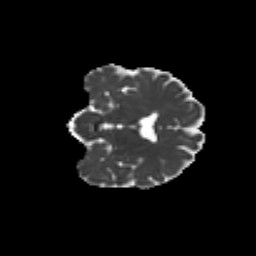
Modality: MD
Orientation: coronal
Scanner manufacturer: siemens
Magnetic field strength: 3 T
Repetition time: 9.2 s
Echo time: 0.084 s